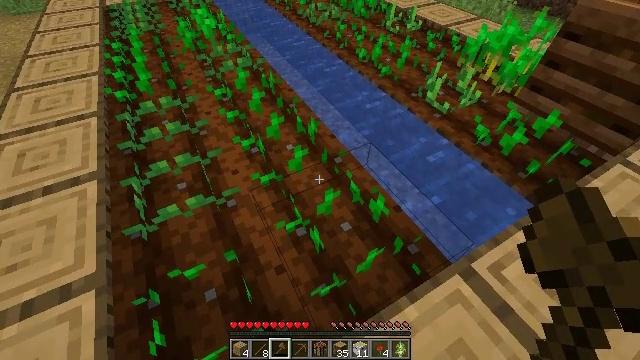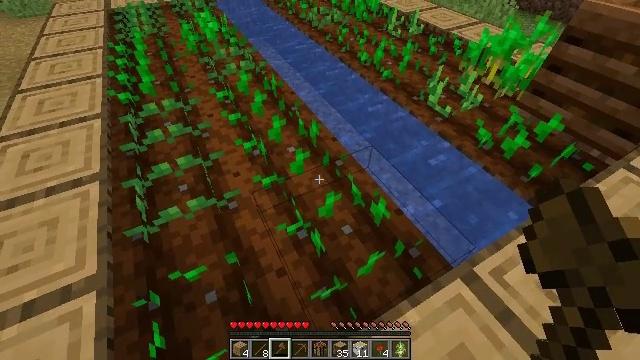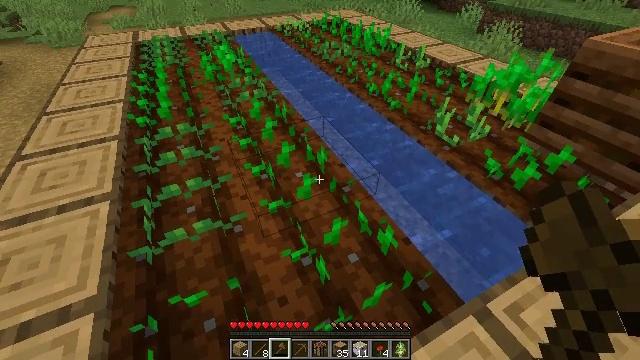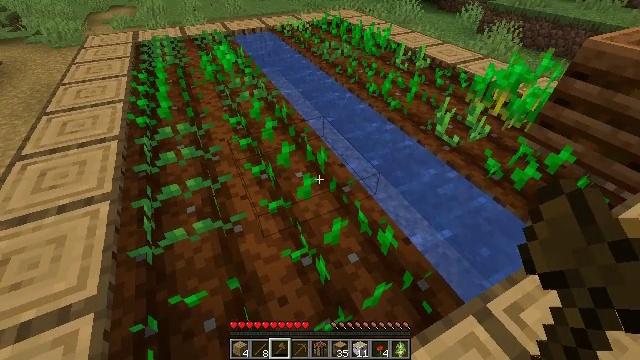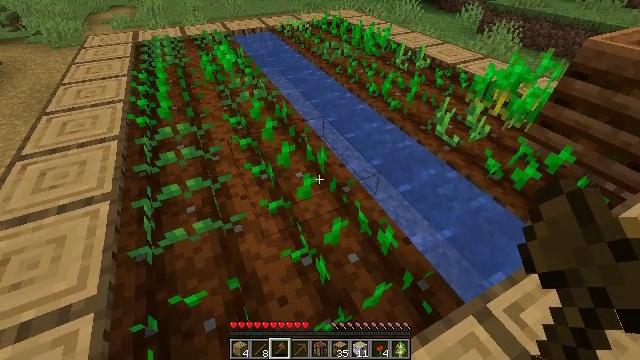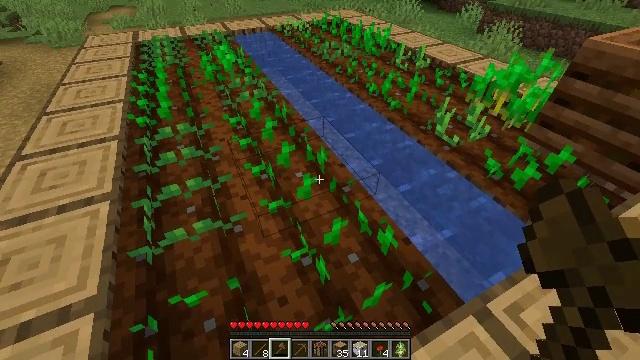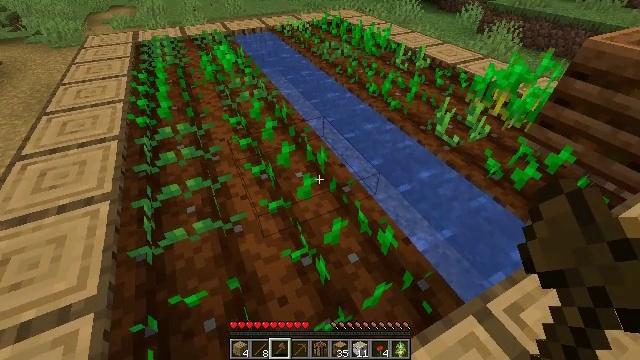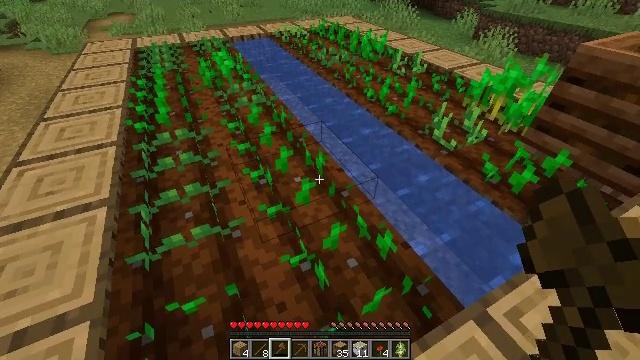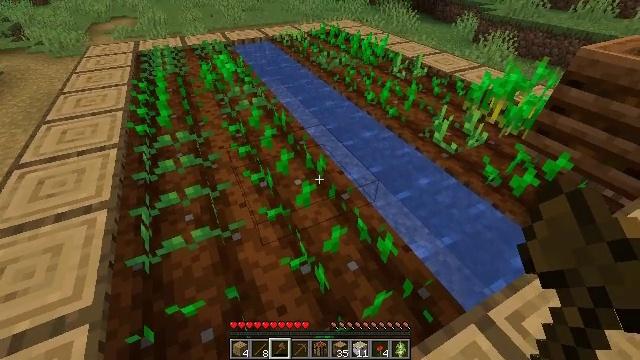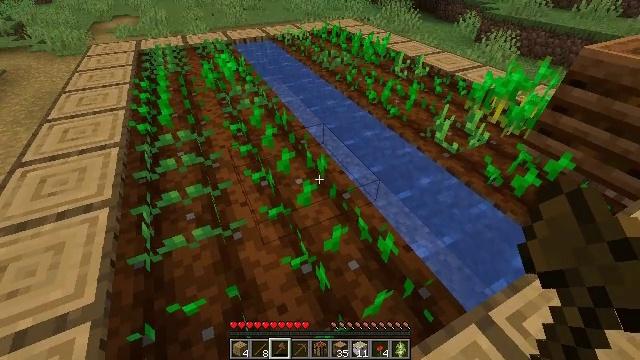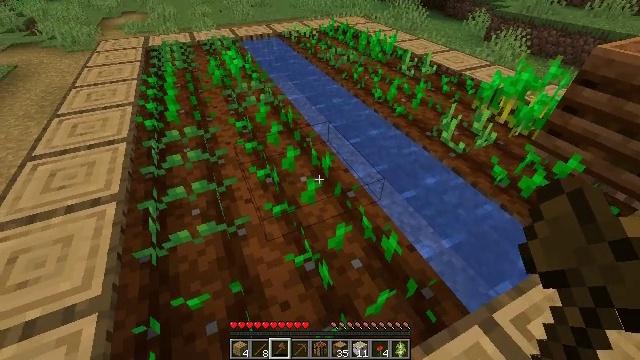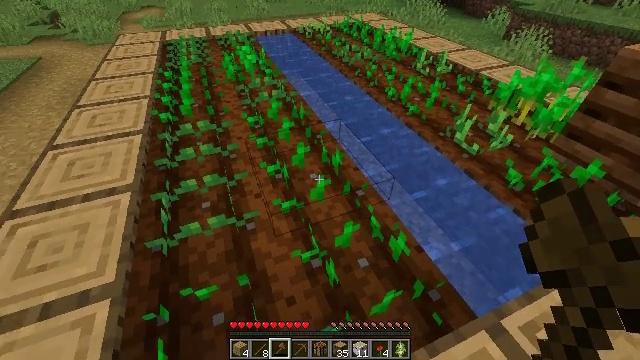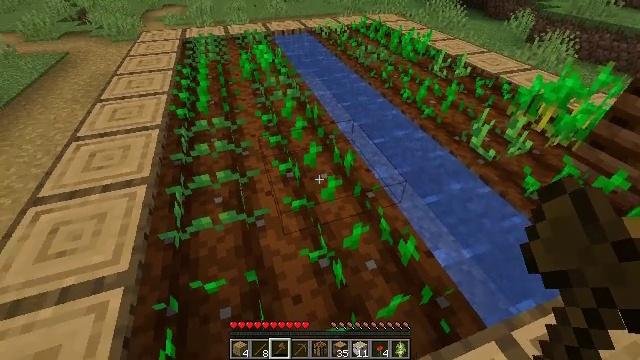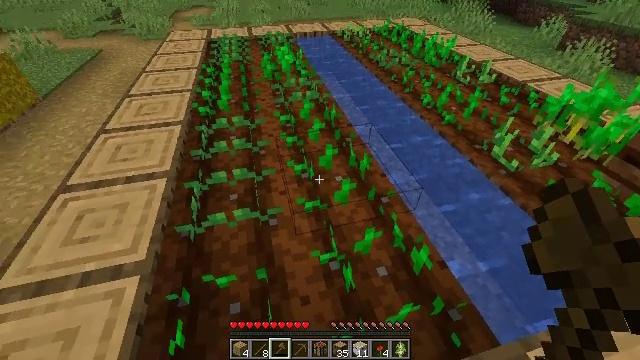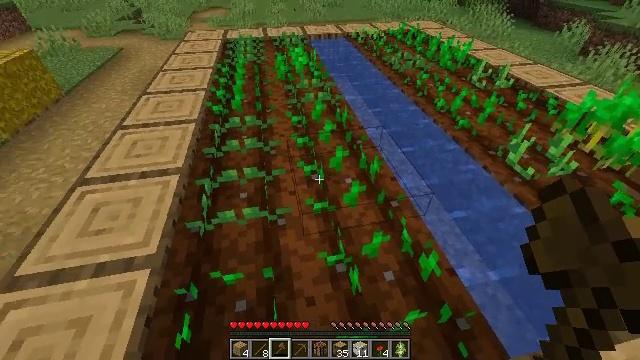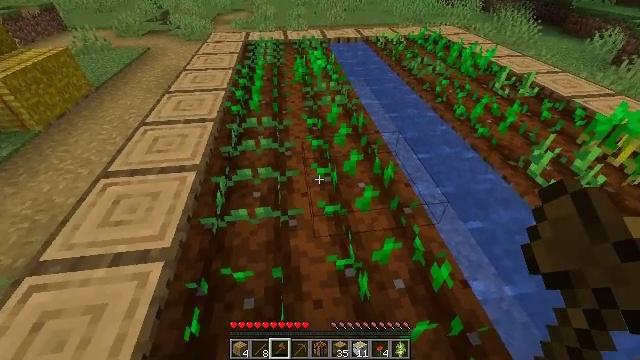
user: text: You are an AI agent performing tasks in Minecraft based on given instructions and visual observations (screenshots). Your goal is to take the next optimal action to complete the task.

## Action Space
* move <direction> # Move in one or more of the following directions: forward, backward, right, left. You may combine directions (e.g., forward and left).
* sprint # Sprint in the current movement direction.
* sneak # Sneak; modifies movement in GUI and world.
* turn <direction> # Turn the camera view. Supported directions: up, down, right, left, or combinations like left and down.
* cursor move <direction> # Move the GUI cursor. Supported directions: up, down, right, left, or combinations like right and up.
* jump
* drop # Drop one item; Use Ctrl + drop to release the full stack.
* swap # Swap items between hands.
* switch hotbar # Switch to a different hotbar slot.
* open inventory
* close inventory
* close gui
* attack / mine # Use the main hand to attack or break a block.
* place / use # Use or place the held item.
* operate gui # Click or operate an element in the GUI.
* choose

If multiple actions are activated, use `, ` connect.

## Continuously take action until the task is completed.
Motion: motion action
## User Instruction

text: Gather wheat by left-clicking on it.
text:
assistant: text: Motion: no_op
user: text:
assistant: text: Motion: turn left and up
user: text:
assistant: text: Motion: no_op
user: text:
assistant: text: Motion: no_op
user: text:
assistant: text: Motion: no_op
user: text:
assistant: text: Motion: no_op
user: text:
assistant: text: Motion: turn up
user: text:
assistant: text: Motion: no_op
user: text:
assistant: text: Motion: no_op
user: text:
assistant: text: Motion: turn left
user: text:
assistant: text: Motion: turn left
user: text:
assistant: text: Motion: turn left
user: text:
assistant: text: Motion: turn left
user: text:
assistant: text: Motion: turn left
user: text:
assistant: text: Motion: turn left
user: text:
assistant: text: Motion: turn left
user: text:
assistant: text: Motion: turn left
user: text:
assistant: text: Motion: no_op
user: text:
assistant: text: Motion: no_op
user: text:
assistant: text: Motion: no_op
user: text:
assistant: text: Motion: no_op
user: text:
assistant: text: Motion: no_op
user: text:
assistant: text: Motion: no_op
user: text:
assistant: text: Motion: no_op
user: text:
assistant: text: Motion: no_op
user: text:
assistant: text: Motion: no_op
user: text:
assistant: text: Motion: no_op
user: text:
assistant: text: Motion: no_op
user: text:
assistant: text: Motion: no_op
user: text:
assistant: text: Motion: no_op